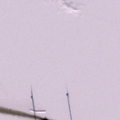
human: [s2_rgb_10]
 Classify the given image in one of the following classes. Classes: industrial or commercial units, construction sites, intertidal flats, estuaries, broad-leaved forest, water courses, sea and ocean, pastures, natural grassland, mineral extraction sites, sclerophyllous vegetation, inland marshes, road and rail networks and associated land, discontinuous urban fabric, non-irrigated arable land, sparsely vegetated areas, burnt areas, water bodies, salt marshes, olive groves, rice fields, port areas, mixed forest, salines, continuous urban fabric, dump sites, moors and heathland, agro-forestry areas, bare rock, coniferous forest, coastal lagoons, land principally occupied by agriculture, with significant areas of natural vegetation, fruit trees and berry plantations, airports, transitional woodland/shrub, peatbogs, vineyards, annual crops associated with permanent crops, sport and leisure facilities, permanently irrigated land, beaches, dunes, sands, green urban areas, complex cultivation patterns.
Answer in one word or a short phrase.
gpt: sea and ocean